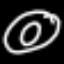
Label: donut